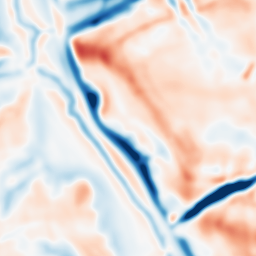
Category: multiscale
Decomposition family: dog
Decomposition parameters: sigma_low: 3
sigma_high: 10
Upsampling method: sinc_hamming
Upsampling parameters: scale: 2
kernel_size: 16
Upsampling scale: 2